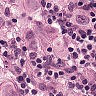
Metastatic tissue present: yes